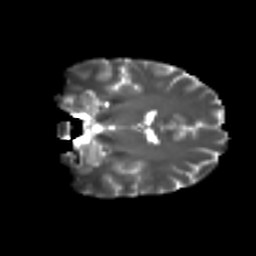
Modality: T2w
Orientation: coronal
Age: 30
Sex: female
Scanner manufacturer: ge
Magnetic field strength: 3 T
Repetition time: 7.8 s
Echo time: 0.0606 s